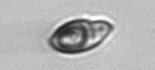
Label: Katodinium_or_Torodinium